Interaction volume radius: 10 \u00c5
Interaction volume height: 50 \u00c5
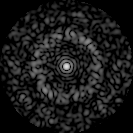
Disorder parameter: 0.8273